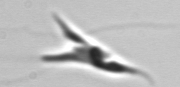
Label: Chrysochromulina_lanceolata